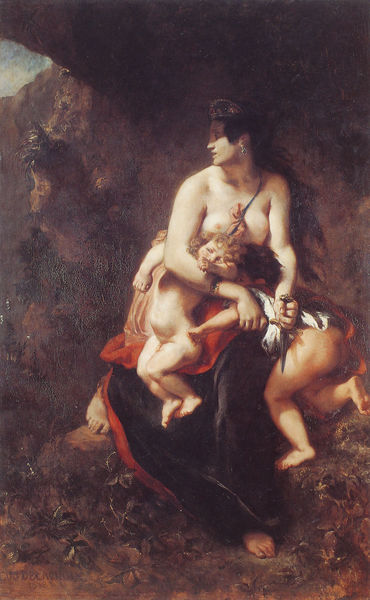
Titel: Rasende Medea (Medea in Zorn)
Künstler: Eugène Delacroix
Institution: Lille, Musée des Beaux-Arts, Kat. 298
Schlagwörter: akt, blau, blätter, dunkel, felsen, gemälde, haut, körper, nackt, schatten, landschaft, sand, braun, brust, busen, frau, licht, ohrring, schwarz, gras, rot, tuch, malerei, rock, messer, mord, steine, bild, öl, erde, kind, mutter, diadem, höhle, krone, kinder, beine, brüste, festhalten, lichteinfall, gemalt, nakt, schwert, dolch, versteck, verstecken, sohn, söhne, schutz, fra, unterschlupf, verteidigen, saugen, po, muttermilch, zappelnd, blatt blumen, eteidigen, fethalten